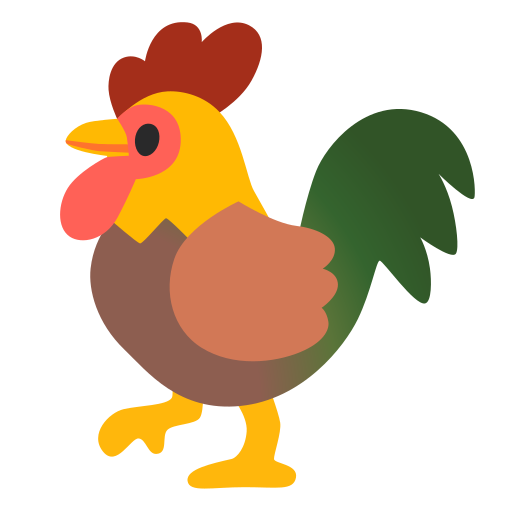
Emoji: 🐓